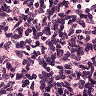
Metastatic tissue present: no